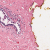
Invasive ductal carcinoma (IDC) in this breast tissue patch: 0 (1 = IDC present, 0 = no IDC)